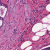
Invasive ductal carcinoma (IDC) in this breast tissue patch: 0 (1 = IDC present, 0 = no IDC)